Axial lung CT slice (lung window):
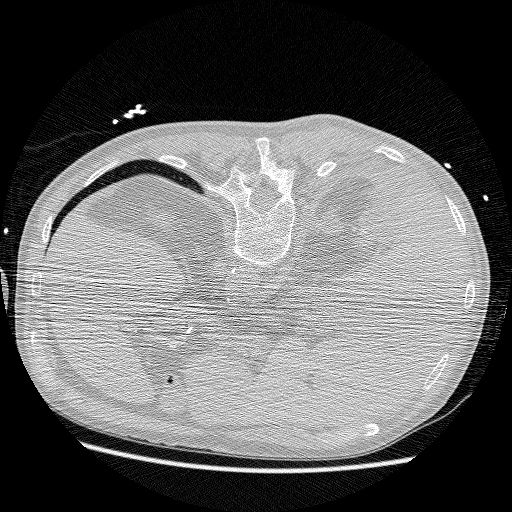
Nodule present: no